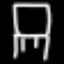
Label: chair